Question: '$state.go()'
## QUESTION:
'ng-swipe''$state.go()'
I have a state called:
'''
name: 'root.store.ad.page.pageNumber', 'url': '/:pageNumber'
'''
on swipe of an 'li' ideally it would look like this(doesn't have to):
'''
<li ng-swipe-left="root.store.ad.page.pageNumber({pageNumber: nextPage})"></li>
'''
Currently it looks like this :
'''
<li ng-swipe-right="setPage(page.pageindex)"></li>
'''
I've tried <URL> but i'm having trouble making it work with params?

'''
scope.setPage = function(val){
//trying to make it just jump to page 5.
$state.go('root.store.ad.page.pageNumber',
{
pageNumber: 5,
}
);
};
'''
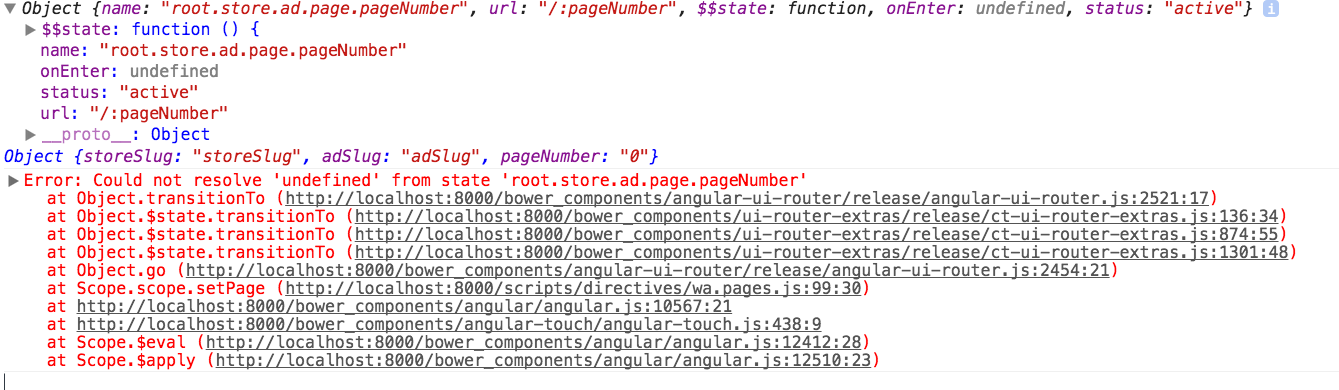
Answer: Per Comments, changing it from
'''
name: 'root.store.ad.page.pageNumber', 'url': '/:pageNumber'
'''
to
'''
name: 'root.store.ad.page.pageNumber', 'url': '/{pageNumber}'
'''
worked